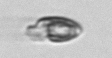
Label: Katodinium_or_Torodinium